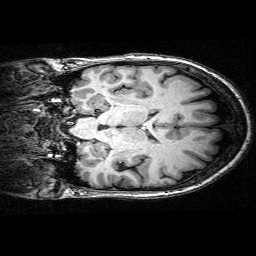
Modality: T1w
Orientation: coronal
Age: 59
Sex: female
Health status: ill
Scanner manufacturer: siemens
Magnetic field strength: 3 T
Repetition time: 0.0025 s
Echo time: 0.00336 s